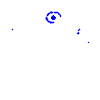
Particle: pion